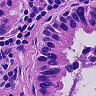
Metastatic tissue present: yes